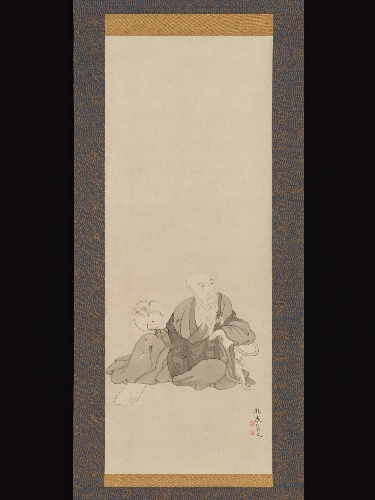
Artist: Maruyama Ōkyo 円山応挙
Artist bio: Japanese, 1733–1795
Date: second half 18th century
Object type: Hanging scroll
Classification: Paintings
Medium: Hanging scroll; ink on paper
Culture: Japan
Period: Edo period (1615–1868)
Dimensions: Image: 29 7/8 × 11 7/16 in. (75.9 × 29.1 cm)
Overall with mounting: 60 7/16 × 15 1/2 in. (153.5 × 39.4 cm)
Overall with knobs: 60 7/16 × 17 15/16 in. (153.5 × 45.6 cm)
Department: Asian Art
Credit line: Mary and Cheney Cowles Collection, Gift of Mary and Cheney Cowles, 2018
Accession year: 2018
Repository: Metropolitan Museum of Art, New York, NY